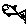
Label: fish